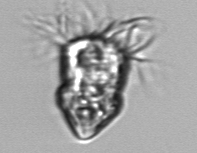
Label: Strombidium_inclinatum